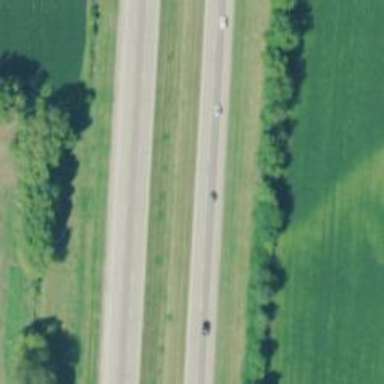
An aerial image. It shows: This image shows trunk highway that functions as expressway.